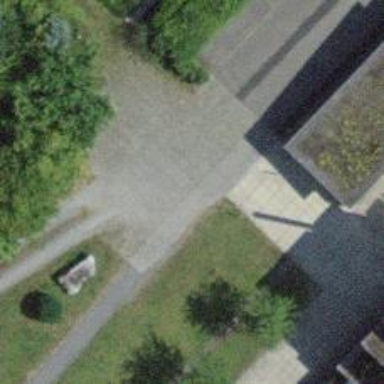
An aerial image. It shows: Footway with concrete surface.